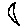
Label: moon